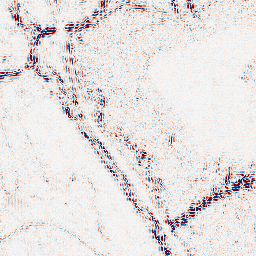
Category: wavelet
Decomposition family: wavelet_biorthogonal
Decomposition parameters: wavelet: bior4.4
level: 2
Upsampling method: lanczos
Upsampling parameters: scale: 2
Upsampling scale: 2